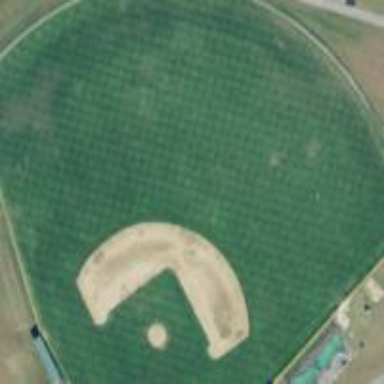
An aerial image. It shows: Baseball pitch for leisure land activities.